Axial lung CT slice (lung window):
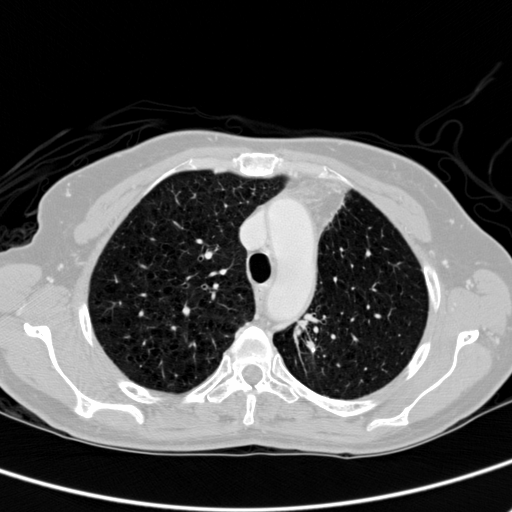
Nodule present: no